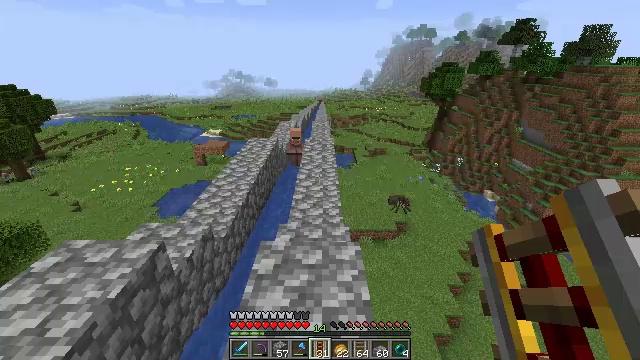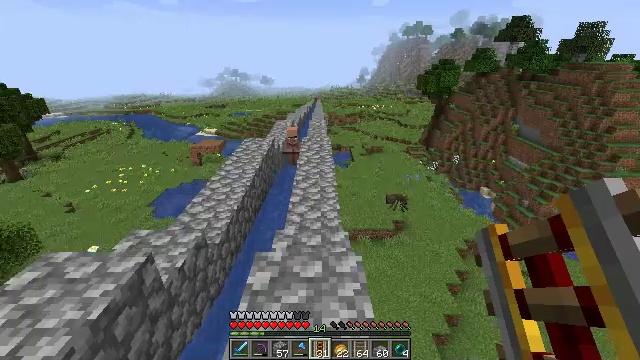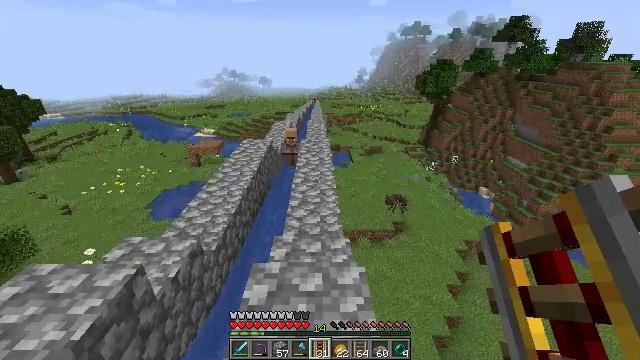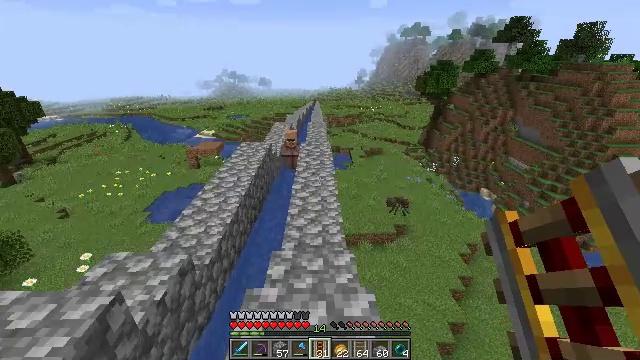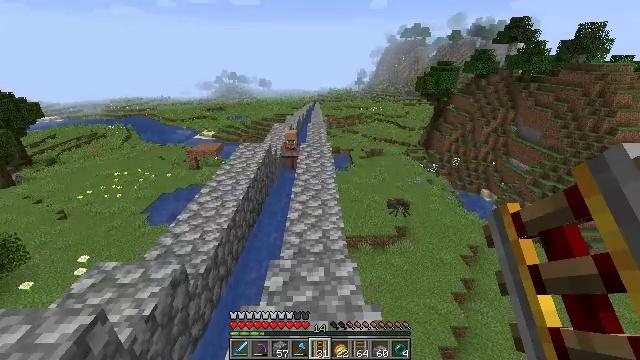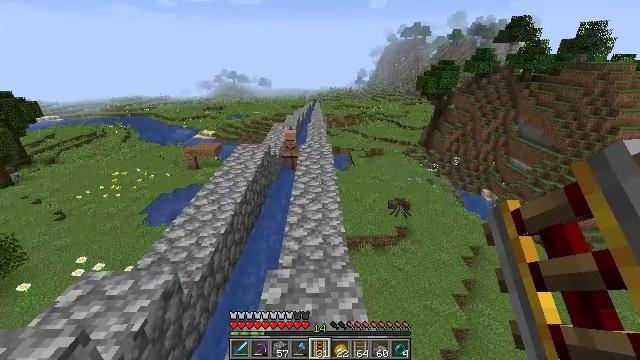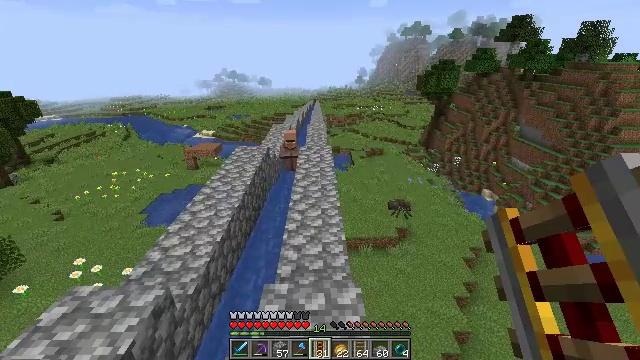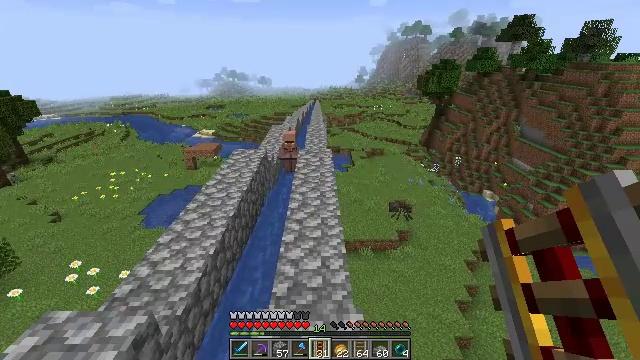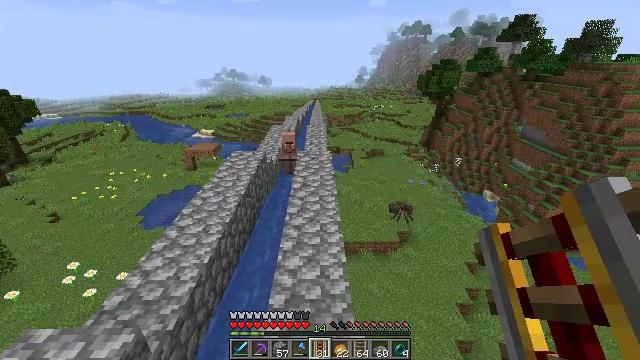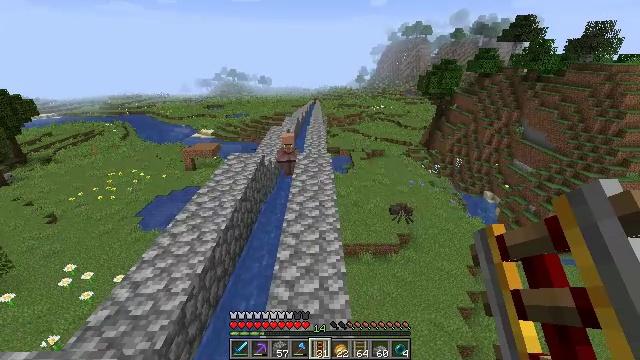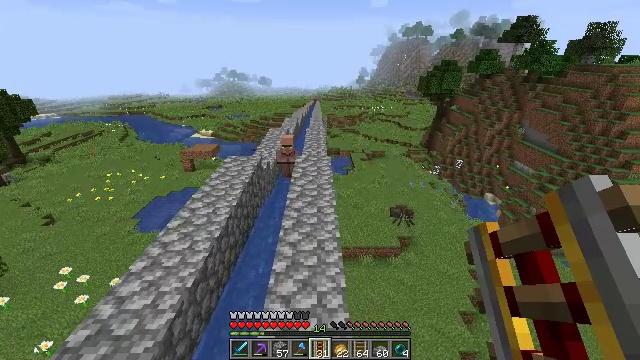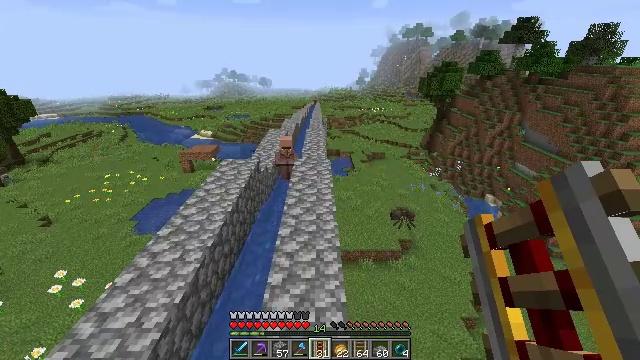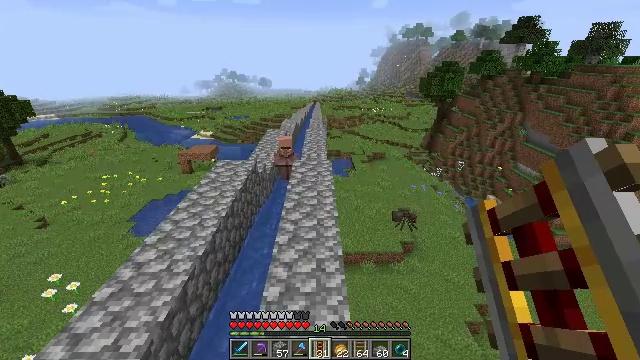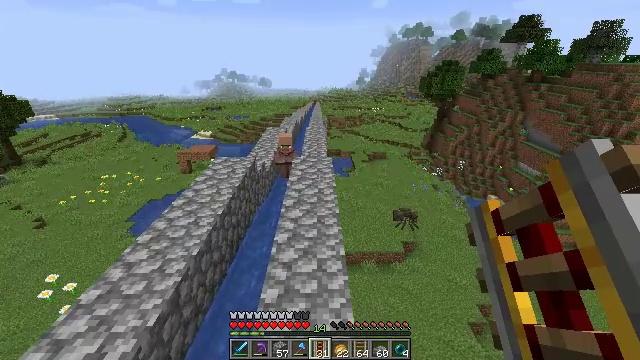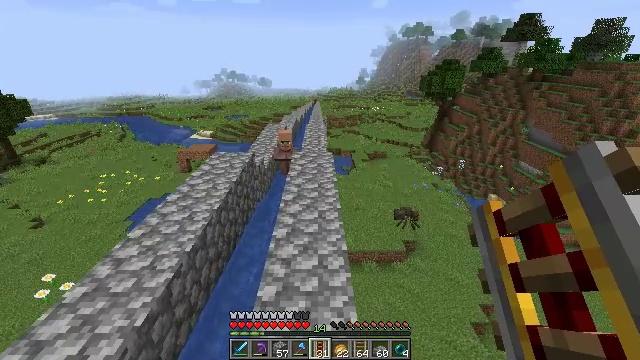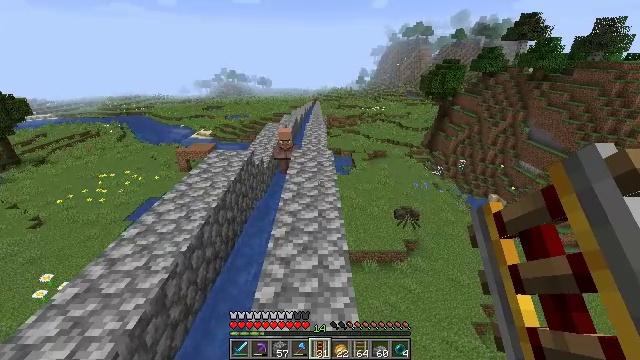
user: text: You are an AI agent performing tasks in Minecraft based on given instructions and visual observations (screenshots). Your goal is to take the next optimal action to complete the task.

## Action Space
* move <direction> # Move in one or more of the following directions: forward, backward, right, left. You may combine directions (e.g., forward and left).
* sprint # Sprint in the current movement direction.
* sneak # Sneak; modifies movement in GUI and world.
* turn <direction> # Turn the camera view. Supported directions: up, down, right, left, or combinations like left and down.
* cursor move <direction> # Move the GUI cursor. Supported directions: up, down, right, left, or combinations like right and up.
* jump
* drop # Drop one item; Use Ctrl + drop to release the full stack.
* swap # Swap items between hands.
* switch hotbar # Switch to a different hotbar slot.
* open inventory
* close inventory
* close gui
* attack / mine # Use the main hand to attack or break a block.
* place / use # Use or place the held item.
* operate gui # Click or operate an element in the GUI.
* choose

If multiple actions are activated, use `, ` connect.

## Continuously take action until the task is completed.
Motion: motion action
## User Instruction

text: Gather dirt.
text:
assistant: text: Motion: move forward
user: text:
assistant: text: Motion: move forward
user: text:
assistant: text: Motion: move forward
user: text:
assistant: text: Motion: move forward
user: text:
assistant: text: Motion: move forward
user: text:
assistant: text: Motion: move forward
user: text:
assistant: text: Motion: move forward
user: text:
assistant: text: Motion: move forward
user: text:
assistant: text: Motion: move forward
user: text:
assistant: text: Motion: move forward
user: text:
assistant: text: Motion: move forward
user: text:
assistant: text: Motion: move forward
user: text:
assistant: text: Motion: move forward
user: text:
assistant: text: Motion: move forward
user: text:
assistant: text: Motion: move forward
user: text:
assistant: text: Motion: move forward
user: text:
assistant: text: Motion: move forward
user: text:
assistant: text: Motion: move forward
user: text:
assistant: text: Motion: move forward
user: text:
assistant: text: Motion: move forward
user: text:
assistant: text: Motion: move forward
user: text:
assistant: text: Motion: move forward
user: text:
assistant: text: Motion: move forward
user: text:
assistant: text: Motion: move forward
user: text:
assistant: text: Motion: move forward
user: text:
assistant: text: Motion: move forward
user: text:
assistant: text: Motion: move forward
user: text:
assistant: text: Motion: move forward and move left
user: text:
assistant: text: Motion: move forward
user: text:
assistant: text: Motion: move forward